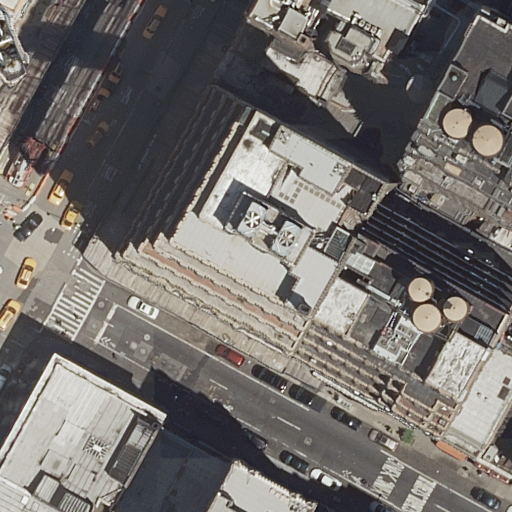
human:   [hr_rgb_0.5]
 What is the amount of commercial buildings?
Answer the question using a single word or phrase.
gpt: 0

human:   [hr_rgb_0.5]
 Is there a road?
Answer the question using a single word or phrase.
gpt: yes

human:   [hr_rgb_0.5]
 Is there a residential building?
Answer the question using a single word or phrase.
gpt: yes

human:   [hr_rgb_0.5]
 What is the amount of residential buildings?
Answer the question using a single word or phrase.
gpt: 15

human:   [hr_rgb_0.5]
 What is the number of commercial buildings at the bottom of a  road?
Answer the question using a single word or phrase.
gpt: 0

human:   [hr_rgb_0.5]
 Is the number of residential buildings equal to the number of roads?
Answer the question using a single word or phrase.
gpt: no

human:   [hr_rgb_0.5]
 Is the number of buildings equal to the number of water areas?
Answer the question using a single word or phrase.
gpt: no

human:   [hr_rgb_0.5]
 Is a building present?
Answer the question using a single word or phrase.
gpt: yes

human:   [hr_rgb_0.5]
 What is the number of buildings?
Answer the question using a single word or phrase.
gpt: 15

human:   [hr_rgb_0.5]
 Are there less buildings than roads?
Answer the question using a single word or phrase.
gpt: no

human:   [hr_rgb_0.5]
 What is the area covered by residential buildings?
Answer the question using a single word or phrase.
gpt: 7464m2

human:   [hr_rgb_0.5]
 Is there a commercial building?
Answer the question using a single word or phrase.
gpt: no

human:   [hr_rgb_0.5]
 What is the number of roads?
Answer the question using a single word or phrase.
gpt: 2

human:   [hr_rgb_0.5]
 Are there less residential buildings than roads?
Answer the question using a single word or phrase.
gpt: no

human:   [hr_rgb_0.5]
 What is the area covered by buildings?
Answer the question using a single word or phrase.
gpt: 7464m2

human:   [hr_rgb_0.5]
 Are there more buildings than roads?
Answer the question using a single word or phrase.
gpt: yes

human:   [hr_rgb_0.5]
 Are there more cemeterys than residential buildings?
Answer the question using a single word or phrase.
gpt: no

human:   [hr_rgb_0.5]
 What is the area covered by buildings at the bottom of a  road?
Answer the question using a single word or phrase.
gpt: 3032m2

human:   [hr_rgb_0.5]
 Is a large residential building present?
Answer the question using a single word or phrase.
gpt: yes

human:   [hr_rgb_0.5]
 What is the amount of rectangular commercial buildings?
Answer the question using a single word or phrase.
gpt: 0

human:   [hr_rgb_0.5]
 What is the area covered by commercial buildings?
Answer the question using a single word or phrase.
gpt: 0m2

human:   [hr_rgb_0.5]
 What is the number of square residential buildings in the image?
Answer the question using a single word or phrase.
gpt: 0

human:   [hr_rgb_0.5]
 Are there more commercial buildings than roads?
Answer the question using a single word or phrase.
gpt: no

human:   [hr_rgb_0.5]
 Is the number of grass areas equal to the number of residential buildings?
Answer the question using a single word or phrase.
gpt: no

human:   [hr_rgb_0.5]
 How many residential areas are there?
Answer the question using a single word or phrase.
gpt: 0

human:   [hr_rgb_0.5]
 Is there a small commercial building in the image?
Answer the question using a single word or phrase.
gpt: no

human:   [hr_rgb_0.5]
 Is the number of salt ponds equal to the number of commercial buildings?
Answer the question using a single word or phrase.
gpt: yes

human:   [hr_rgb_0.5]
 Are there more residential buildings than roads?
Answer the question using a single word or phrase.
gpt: yes

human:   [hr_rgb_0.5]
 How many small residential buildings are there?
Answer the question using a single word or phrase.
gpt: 2

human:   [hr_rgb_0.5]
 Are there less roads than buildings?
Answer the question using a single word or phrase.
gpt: yes

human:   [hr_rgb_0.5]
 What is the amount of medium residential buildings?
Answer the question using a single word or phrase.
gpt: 7

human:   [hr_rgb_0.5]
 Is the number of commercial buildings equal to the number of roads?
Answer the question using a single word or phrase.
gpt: no

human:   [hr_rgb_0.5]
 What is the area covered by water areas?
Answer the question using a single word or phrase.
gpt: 0m2

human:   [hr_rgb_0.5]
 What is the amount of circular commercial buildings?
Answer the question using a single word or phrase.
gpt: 0

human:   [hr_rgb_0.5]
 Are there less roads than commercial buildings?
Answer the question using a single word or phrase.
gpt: no

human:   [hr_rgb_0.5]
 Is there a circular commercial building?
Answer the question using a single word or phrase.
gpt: no

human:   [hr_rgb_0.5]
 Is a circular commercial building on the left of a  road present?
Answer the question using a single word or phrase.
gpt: no

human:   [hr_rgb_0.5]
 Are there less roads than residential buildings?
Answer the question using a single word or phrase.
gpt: yes

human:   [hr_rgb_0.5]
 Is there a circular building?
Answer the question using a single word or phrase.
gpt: no

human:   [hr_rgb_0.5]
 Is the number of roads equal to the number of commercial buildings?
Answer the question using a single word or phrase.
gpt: no

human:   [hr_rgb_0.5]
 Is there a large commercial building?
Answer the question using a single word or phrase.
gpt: no

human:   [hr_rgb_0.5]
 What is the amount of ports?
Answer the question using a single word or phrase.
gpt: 0

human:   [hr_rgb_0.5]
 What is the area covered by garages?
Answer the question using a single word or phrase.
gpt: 0m2

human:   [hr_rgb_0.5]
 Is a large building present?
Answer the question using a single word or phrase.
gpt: yes

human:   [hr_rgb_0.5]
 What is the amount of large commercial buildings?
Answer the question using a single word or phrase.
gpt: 0

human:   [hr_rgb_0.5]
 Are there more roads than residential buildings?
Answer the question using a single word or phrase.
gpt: no

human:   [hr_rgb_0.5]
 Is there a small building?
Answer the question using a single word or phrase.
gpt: yes

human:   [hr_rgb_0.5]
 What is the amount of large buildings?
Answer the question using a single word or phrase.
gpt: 6

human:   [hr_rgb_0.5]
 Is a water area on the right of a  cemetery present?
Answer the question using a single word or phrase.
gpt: no

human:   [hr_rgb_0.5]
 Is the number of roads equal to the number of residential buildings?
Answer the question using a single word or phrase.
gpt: no

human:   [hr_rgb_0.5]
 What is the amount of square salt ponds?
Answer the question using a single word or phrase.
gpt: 0

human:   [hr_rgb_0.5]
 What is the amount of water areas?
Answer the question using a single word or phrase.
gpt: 0

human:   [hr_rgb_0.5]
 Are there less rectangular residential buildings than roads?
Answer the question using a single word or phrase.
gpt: no

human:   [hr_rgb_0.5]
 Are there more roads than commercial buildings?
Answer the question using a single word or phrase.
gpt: yes

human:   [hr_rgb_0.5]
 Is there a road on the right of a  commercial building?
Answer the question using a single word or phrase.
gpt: no

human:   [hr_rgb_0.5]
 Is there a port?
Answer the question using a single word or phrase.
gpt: no

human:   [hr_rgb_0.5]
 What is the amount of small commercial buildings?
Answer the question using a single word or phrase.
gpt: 0

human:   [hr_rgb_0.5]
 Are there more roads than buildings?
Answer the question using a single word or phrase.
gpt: no

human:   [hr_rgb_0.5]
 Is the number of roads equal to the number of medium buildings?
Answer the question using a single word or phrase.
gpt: no

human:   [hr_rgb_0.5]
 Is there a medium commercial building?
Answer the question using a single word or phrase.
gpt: no

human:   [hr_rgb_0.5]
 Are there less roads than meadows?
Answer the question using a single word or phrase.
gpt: no

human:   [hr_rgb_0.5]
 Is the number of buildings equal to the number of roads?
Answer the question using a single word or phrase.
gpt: no

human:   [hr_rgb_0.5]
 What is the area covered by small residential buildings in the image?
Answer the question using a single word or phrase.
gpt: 59m2

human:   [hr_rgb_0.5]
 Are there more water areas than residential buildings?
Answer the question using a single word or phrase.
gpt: no